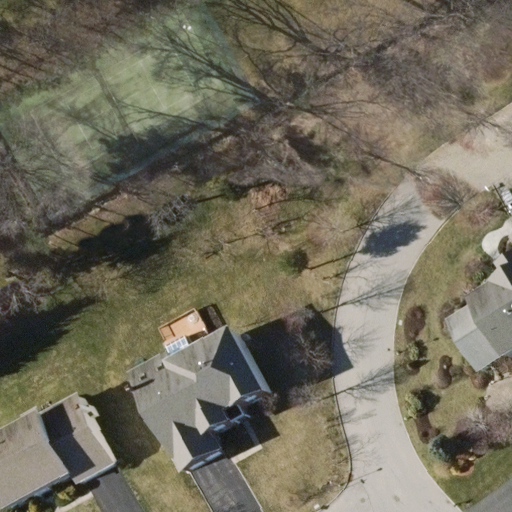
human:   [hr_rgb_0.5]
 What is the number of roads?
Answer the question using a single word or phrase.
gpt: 2

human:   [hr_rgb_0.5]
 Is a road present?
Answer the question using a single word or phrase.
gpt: yes

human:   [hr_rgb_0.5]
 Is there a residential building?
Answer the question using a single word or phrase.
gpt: yes

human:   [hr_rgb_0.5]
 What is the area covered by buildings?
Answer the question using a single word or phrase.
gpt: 816m2

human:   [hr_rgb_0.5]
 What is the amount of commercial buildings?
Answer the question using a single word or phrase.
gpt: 0

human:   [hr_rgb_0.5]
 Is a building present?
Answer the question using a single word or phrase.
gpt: yes

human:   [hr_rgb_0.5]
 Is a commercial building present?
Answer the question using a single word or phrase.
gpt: no

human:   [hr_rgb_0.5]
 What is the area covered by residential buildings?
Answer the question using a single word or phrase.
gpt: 816m2

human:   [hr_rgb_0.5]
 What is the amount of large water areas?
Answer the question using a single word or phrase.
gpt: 0

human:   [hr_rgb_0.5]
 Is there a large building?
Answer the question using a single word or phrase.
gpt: no

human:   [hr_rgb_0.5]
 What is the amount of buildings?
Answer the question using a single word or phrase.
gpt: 3

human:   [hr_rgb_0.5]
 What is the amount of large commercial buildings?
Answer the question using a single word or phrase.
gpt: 0

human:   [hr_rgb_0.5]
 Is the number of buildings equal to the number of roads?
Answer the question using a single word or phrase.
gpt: no

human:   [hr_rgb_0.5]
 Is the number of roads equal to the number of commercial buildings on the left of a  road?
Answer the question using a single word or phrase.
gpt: no

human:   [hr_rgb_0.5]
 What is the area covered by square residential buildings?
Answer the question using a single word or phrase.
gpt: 0m2

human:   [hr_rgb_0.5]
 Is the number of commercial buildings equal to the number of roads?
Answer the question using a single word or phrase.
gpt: no

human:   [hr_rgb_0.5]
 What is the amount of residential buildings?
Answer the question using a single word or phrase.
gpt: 3

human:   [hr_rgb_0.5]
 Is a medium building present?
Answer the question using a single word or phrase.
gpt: yes

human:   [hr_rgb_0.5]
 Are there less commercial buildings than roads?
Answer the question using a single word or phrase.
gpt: yes

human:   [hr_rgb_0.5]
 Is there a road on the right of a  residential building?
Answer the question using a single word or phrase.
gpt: yes

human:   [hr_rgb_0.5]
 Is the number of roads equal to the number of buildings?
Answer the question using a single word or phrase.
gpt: no

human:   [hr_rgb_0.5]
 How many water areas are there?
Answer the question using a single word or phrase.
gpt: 0

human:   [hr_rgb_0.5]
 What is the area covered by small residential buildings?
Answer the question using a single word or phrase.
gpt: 16m2

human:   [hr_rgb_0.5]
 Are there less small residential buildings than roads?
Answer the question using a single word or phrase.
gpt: yes

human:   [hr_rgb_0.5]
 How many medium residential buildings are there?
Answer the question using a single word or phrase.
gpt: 2

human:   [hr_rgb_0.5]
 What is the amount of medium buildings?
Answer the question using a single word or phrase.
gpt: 2

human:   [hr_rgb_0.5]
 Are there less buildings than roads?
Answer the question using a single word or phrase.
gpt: no

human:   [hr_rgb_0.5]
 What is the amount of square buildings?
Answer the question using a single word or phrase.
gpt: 0

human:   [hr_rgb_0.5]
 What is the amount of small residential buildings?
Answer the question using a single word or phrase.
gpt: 1

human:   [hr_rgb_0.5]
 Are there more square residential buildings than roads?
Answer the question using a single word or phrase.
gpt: no

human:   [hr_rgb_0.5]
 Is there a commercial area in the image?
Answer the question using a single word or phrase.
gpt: no

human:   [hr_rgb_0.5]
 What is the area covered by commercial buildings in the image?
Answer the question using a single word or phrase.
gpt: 0m2

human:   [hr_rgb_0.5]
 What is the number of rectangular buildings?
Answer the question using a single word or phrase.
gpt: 1

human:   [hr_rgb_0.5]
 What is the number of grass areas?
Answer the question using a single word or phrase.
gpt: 0

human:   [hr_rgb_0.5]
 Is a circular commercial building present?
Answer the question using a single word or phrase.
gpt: no

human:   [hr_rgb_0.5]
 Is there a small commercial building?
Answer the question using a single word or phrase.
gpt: no

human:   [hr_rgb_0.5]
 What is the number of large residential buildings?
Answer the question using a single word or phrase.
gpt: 0

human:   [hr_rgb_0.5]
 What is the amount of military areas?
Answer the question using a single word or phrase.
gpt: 0

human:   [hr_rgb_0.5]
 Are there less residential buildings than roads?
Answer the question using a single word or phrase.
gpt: no

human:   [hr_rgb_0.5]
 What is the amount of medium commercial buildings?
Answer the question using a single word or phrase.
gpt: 0

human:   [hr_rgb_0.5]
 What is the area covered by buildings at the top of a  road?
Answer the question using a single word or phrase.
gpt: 816m2

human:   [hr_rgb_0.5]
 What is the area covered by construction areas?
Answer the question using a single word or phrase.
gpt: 0m2

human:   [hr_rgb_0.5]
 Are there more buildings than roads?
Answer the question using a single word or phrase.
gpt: yes

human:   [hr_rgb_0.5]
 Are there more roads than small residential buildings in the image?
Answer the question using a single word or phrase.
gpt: yes

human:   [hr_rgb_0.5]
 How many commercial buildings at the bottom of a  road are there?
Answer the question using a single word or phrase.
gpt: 0

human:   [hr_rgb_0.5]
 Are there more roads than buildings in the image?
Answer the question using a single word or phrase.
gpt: no

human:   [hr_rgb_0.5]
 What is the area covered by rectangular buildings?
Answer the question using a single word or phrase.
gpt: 16m2

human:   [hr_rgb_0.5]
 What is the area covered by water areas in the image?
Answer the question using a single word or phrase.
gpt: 0m2

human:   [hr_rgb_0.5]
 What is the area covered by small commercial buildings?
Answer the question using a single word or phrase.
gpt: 0m2

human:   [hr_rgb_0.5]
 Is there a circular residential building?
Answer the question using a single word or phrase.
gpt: no

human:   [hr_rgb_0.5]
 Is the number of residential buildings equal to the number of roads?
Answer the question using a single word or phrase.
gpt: no

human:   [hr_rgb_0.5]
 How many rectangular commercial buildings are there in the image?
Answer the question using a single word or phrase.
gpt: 0

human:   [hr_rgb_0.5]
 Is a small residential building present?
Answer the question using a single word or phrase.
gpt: yes

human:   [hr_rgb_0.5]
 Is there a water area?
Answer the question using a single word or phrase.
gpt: no

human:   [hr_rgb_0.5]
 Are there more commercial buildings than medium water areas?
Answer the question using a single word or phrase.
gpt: no

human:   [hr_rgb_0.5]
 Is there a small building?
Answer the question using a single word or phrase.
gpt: yes

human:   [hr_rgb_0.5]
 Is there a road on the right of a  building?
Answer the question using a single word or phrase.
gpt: yes

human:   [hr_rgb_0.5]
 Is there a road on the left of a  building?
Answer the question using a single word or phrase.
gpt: yes

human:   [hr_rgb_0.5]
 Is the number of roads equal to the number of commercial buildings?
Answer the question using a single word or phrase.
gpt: no

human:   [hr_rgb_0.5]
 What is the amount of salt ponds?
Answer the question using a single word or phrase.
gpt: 0

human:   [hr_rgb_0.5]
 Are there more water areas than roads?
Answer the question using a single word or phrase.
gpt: no

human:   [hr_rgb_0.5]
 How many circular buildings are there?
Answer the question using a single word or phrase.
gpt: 0

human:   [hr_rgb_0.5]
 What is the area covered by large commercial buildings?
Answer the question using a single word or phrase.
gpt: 0m2

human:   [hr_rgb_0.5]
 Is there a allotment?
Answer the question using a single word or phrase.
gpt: no